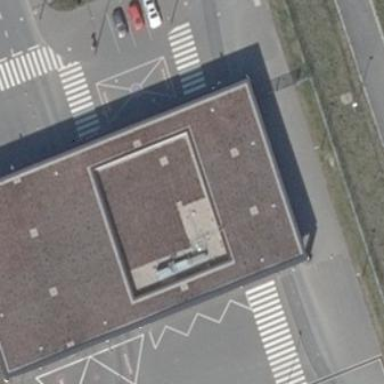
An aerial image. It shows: Flat-roofed commercial building.